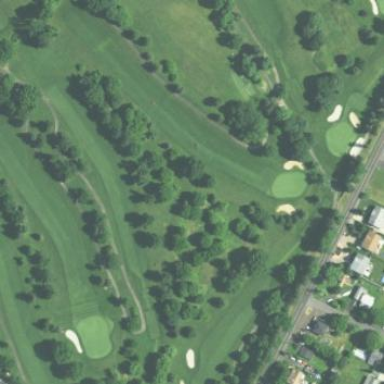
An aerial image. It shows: Golf fairway surrounded by grass.